Interaction volume radius: 5 \u00c5
Interaction volume height: 15 \u00c5
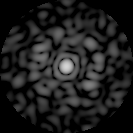
Disorder parameter: 0.7723